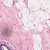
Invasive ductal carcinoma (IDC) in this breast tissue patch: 0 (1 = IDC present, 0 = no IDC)